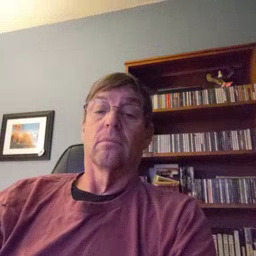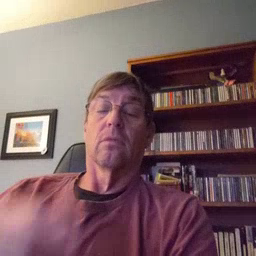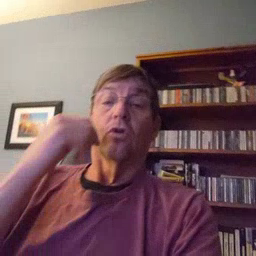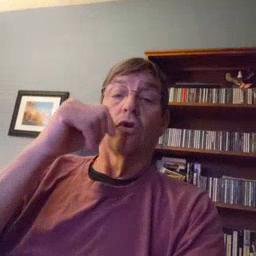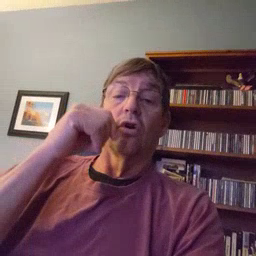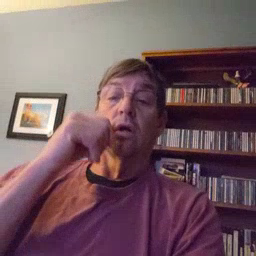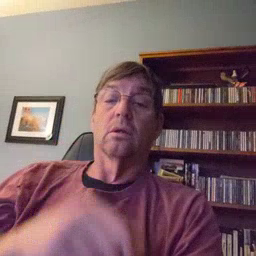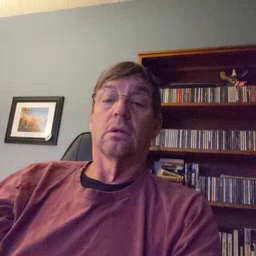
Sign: girl